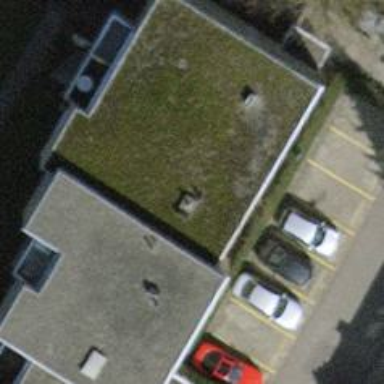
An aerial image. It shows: Flat roofed building.